Question: I generated gradient background in colorzilla and i put inside css file as u can see in this code and it keeps repeating me the background. I want this background to be from where it starts to the end of page.
'''
body{
background: #1d6fa4;
background: -moz-linear-gradient(-45deg, #1d6fa4 1%, #499bc8 26%, #51abc9 52%, #3e94c1 74%, #277cad 100%);
background: -webkit-gradient(linear, left top, right bottom, color-stop(1%,#1d6fa4), color-stop(26%,#499bc8), color-stop(52%,#51abc9), color-stop(74%,#3e94c1), color-stop(100%,#277cad));
background: -webkit-linear-gradient(-45deg, #1d6fa4 1%,#499bc8 26%,#51abc9 52%,#3e94c1 74%,#277cad 100%);
background: -o-linear-gradient(-45deg, #1d6fa4 1%,#499bc8 26%,#51abc9 52%,#3e94c1 74%,#277cad 100%);
background: -ms-linear-gradient(-45deg, #1d6fa4 1%,#499bc8 26%,#51abc9 52%,#3e94c1 74%,#277cad 100%);
background: linear-gradient(135deg, #1d6fa4 1%,#499bc8 26%,#51abc9 52%,#3e94c1 74%,#277cad 100%);
filter: progid:DXImageTransform.Microsoft.gradient( startColorstr='#1d6fa4', endColorstr='#277cad',GradientType=1 );
}
'''

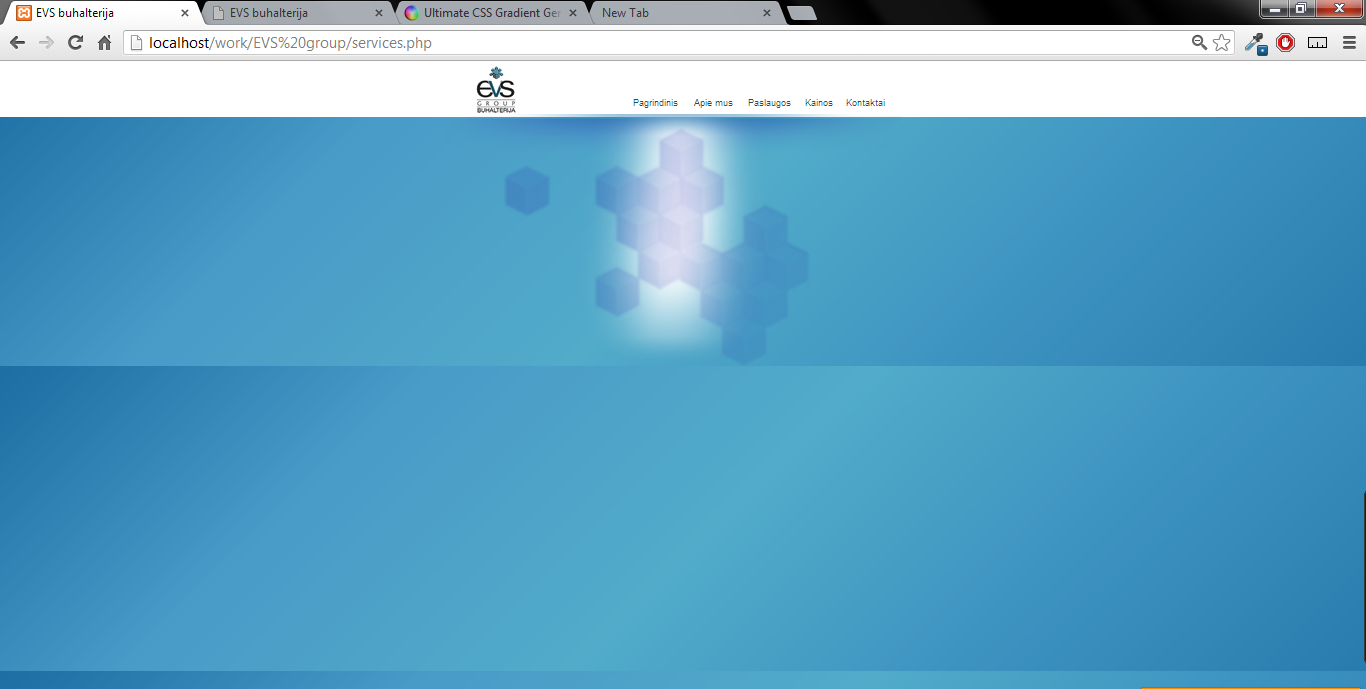
Answer: You need this
'''
html, body {
height: 100%;
}
body {
background-position: fixed;
/* Gradient dump goes here */
}
'''